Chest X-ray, PA view. Patient: 27 years old, sex M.
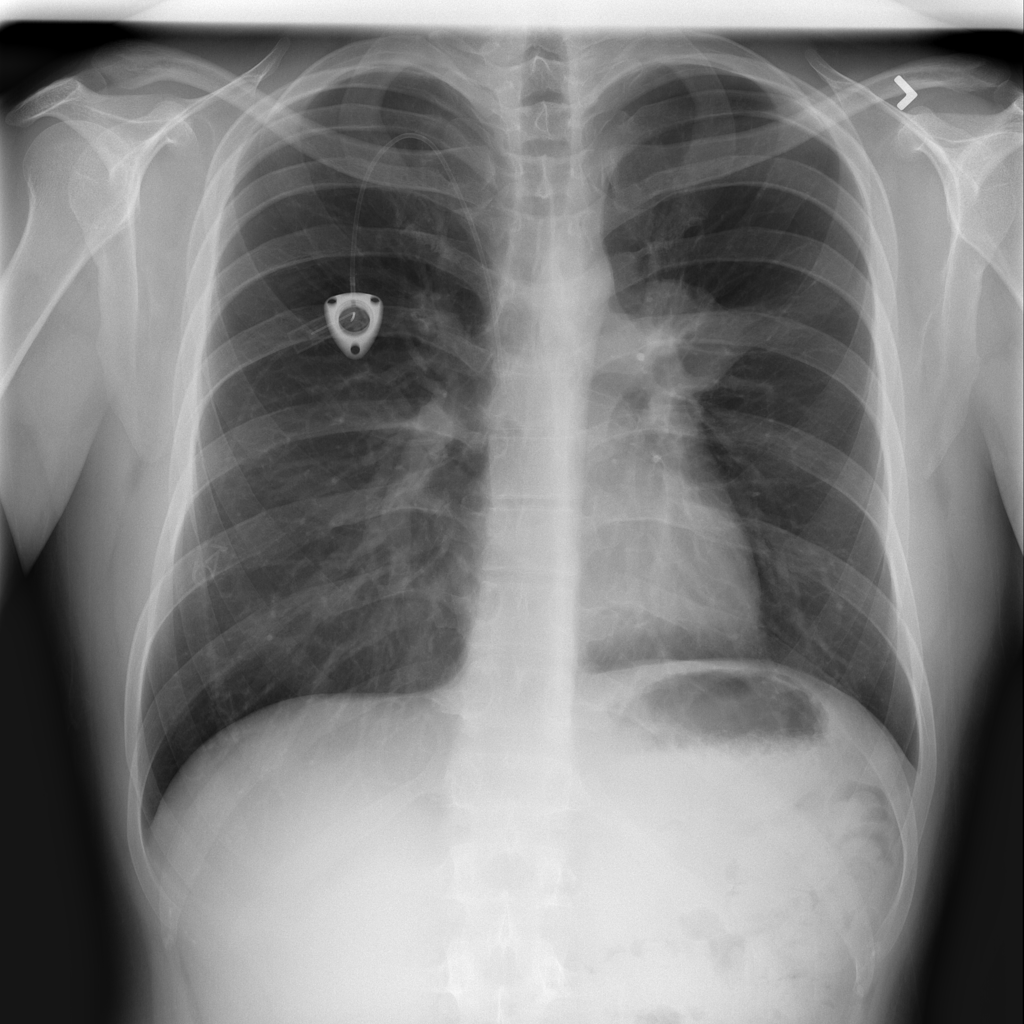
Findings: No Finding